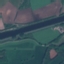
Land use / land cover: River